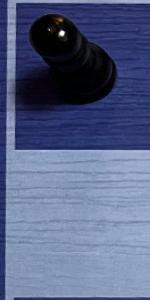
Label: Empty